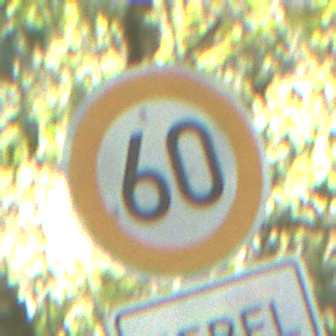
Verkehrszeichen: Geschwindigkeit60
Zusatzzeichen unten: HinweiseAufGefahrenDurchVerbaleAngabe10
Umgebung: Outdoor, Nature
Tageszeit: Midday
Wetter: Clear
Licht: Natural
Jahreszeit: NotSpecified
Kontrast: LowContrast